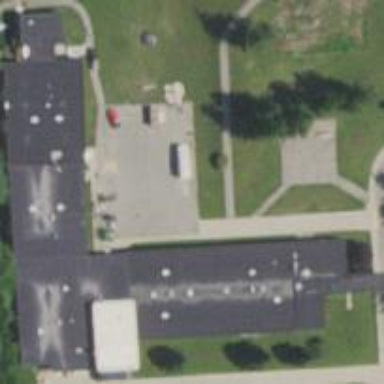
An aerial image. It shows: School building.